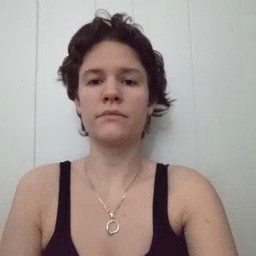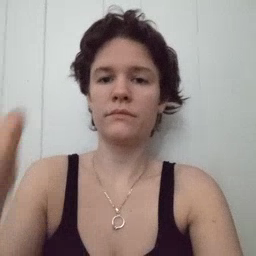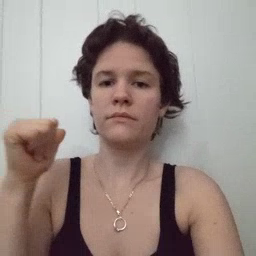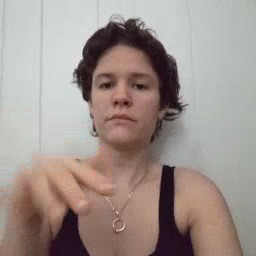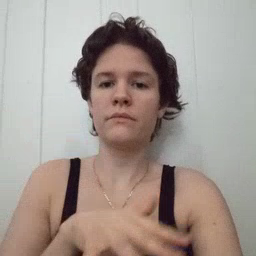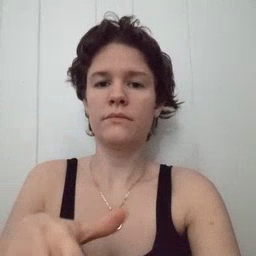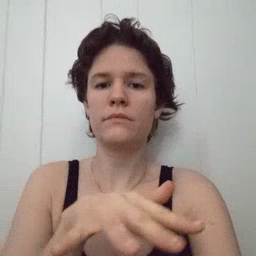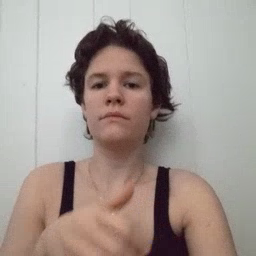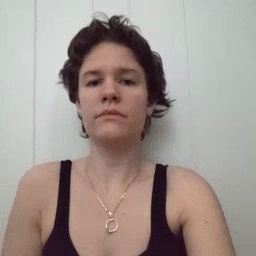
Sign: backyard